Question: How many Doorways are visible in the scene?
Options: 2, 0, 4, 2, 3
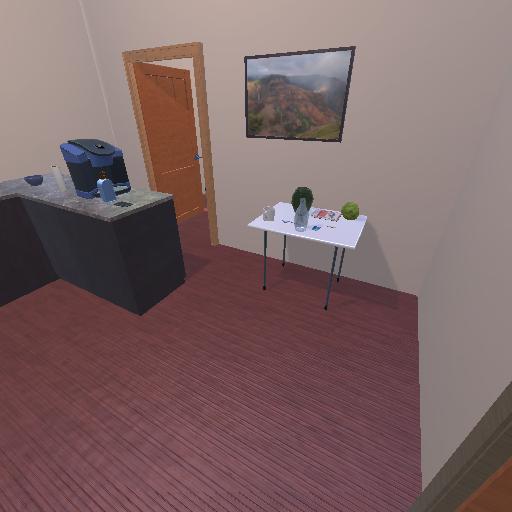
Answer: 2